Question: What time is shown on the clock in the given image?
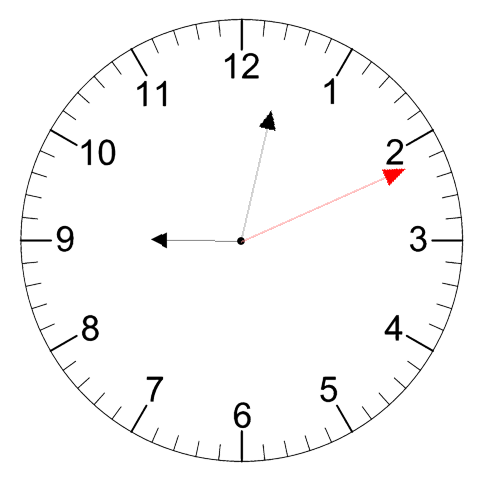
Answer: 09:02:11